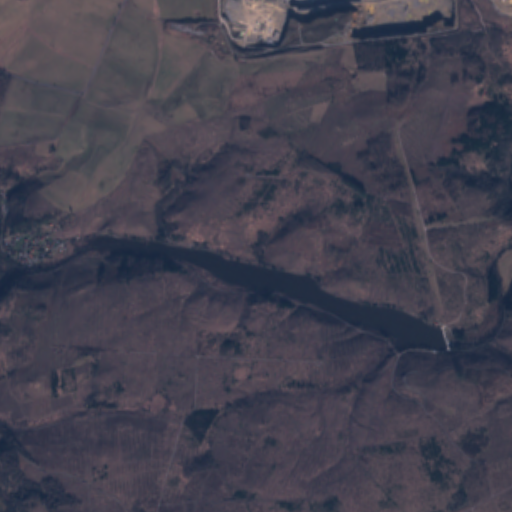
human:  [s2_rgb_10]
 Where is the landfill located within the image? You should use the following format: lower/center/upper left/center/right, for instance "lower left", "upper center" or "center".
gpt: The landfill is located in the upper right of the image.
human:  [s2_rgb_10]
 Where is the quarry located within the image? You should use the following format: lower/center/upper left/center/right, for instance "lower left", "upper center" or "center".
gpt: The quarry is located in the upper right of the image.
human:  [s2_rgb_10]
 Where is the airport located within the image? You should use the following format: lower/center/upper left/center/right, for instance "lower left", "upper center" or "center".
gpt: There is no airport in the image.